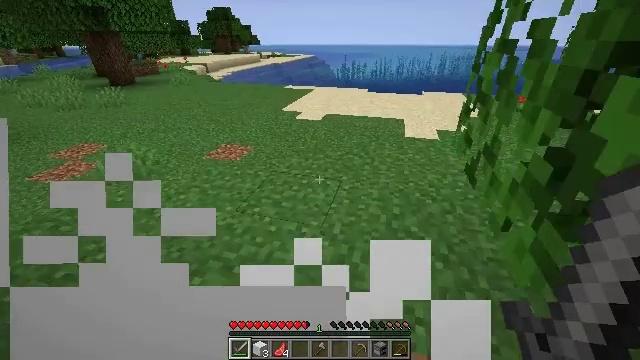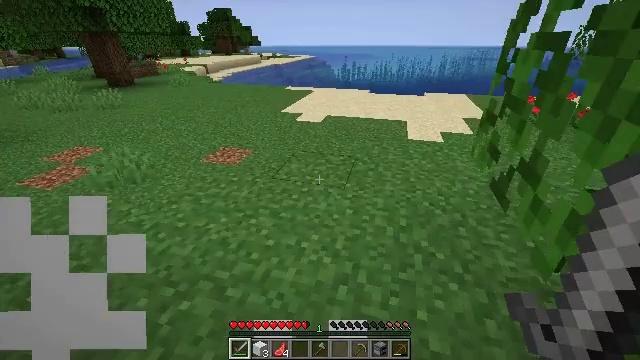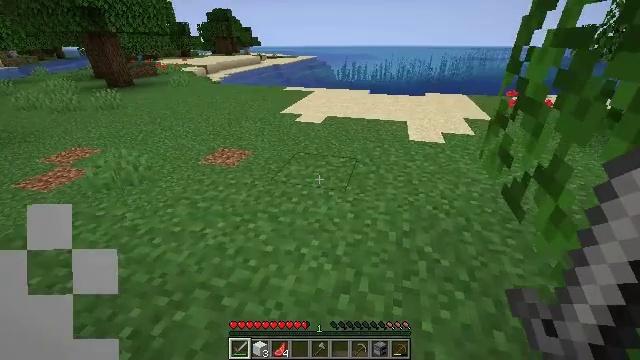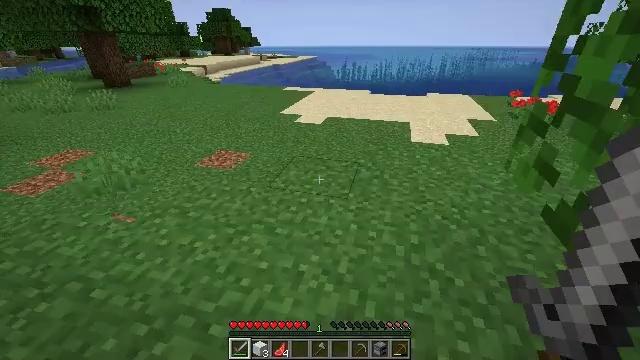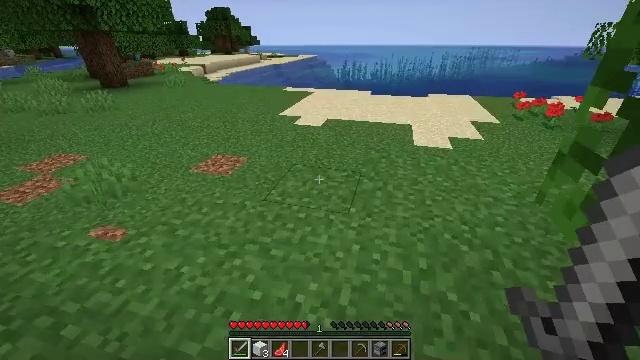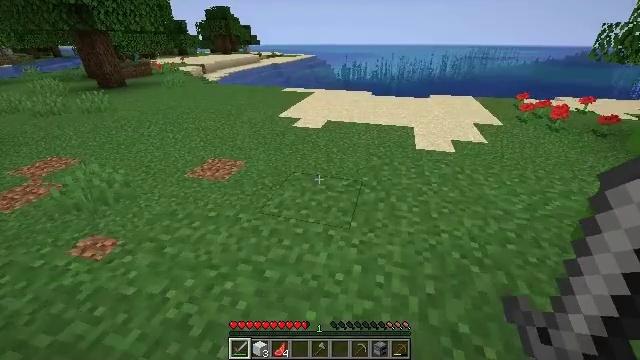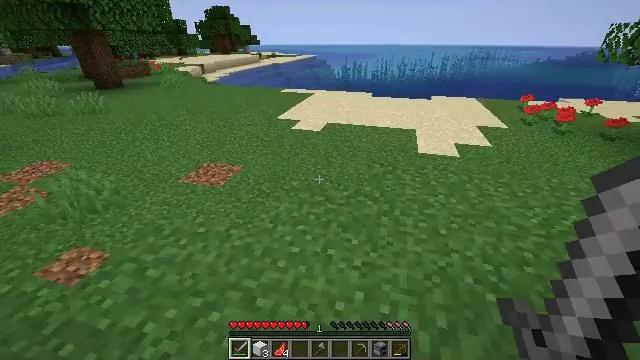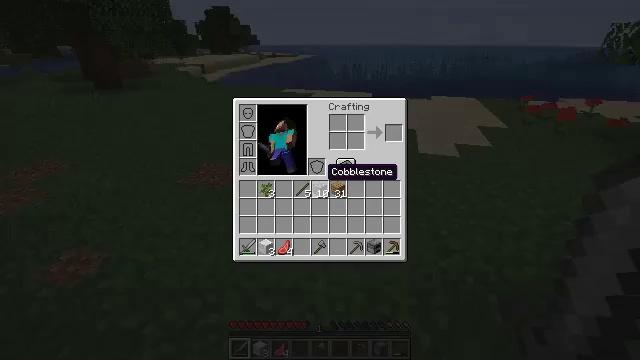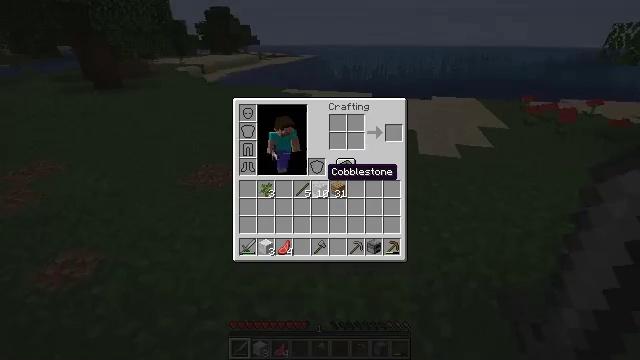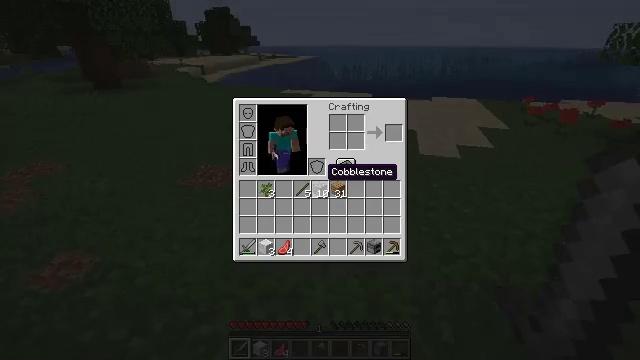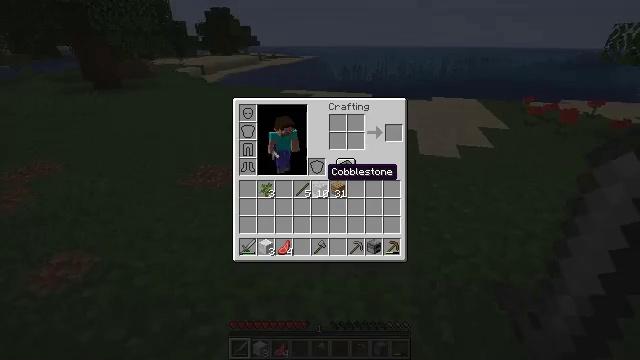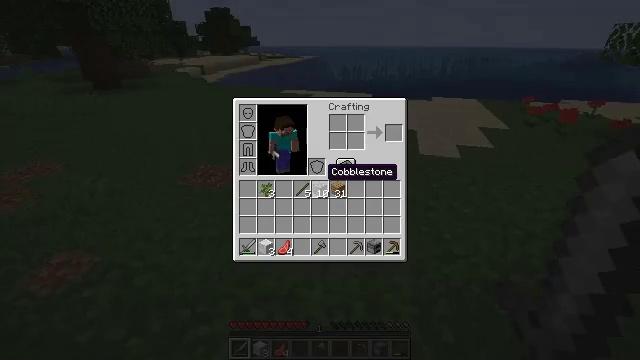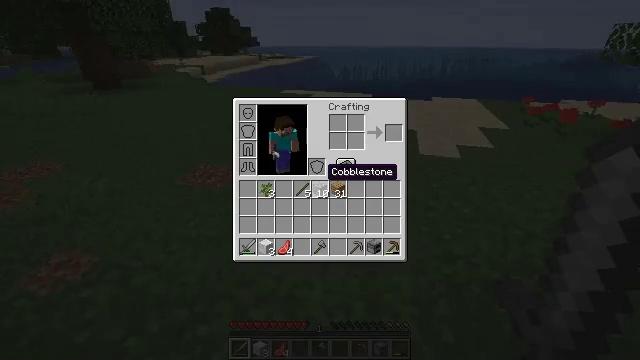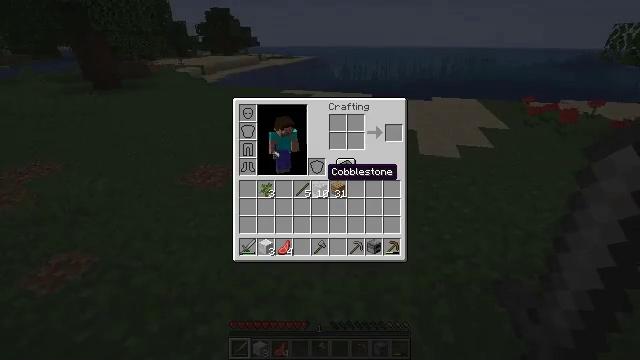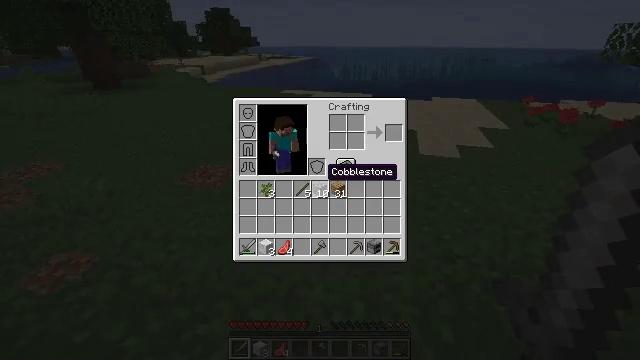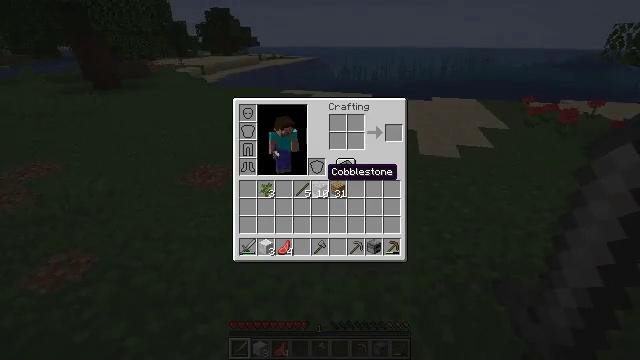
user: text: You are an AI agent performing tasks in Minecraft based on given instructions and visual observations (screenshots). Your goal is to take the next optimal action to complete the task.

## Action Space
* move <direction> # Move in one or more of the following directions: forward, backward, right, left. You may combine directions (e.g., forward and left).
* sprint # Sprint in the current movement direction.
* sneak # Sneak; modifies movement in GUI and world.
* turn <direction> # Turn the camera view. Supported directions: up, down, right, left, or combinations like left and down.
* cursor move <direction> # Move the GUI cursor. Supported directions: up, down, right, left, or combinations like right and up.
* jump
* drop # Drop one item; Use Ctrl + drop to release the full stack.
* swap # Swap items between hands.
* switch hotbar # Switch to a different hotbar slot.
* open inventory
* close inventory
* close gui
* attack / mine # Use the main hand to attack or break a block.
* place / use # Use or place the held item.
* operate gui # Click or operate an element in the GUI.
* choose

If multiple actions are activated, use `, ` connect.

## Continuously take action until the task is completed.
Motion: motion action
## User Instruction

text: Kill mobs in water.
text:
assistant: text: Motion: move forward
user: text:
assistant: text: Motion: move forward
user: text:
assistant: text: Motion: move forward
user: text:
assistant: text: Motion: move forward
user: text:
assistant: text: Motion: move forward
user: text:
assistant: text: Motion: no_op
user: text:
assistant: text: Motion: open inventory
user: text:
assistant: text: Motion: open inventory
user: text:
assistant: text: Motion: open inventory
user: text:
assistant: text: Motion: open inventory
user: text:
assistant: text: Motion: open inventory
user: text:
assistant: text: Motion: no_op
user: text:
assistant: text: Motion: no_op
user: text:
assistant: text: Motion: no_op
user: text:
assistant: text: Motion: no_op
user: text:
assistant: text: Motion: close inventory
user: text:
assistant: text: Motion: close inventory
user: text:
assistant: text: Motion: close inventory
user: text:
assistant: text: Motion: turn right and up, close inventory
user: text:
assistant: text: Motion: move forward, turn right and up
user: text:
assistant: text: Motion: move forward, turn right and up
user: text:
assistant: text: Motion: move forward
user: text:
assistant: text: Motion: move forward
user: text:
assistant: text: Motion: no_op
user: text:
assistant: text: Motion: move forward
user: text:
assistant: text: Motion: move forward
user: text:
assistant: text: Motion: move forward
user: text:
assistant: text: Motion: move forward
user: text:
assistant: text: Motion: move forward
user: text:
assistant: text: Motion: move forward